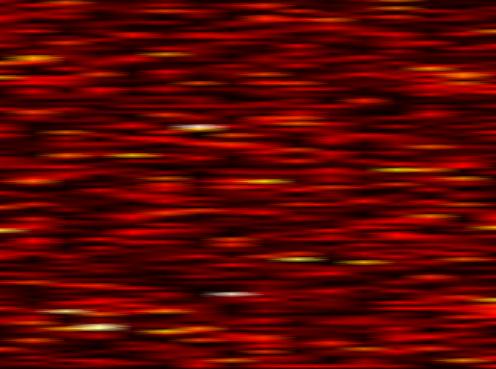
Label: UFMC